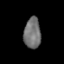
Tissue: lung
Cell type: Epithelial cells
Senescence score: 0.09828
Nuclear area (px): 511
Mean DAPI intensity: 113.526